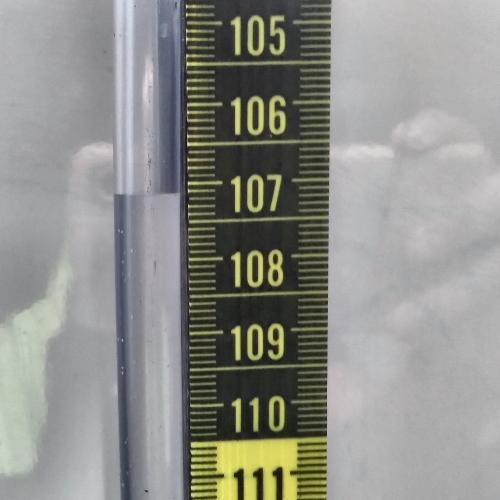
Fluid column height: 107.1 cm